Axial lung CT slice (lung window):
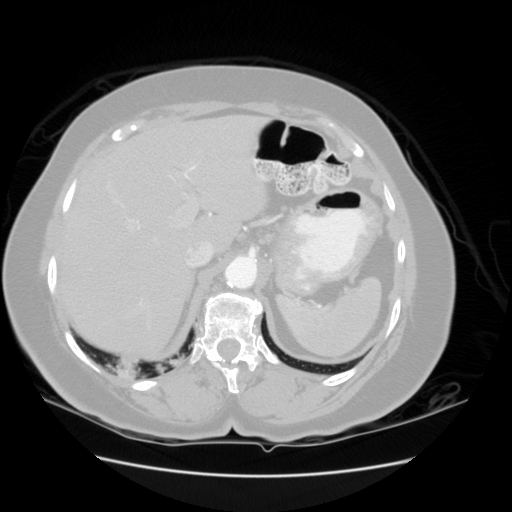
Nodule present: no